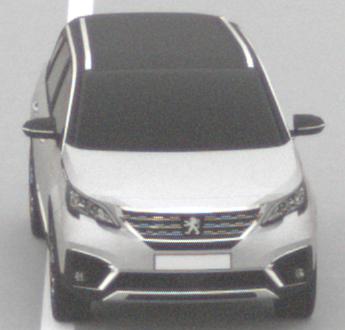
Make: Peugeot
Model: 5008 1.2 PureTech 130 Active
Detailed model: 5008 (II) (03/17 - 09/20)
Model produced from: 2017/03
Model produced until: 2018/07
Doors: 5
Color: white
Road condition: dry road
Daytime: midday
Contrast: low contrast